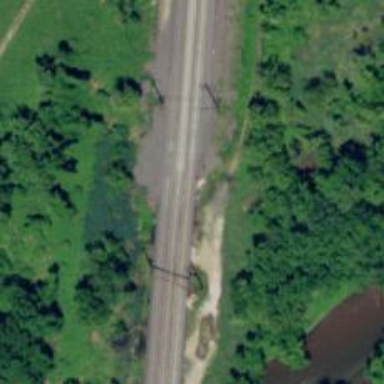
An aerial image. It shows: Railway bridge with electrified contact lines.